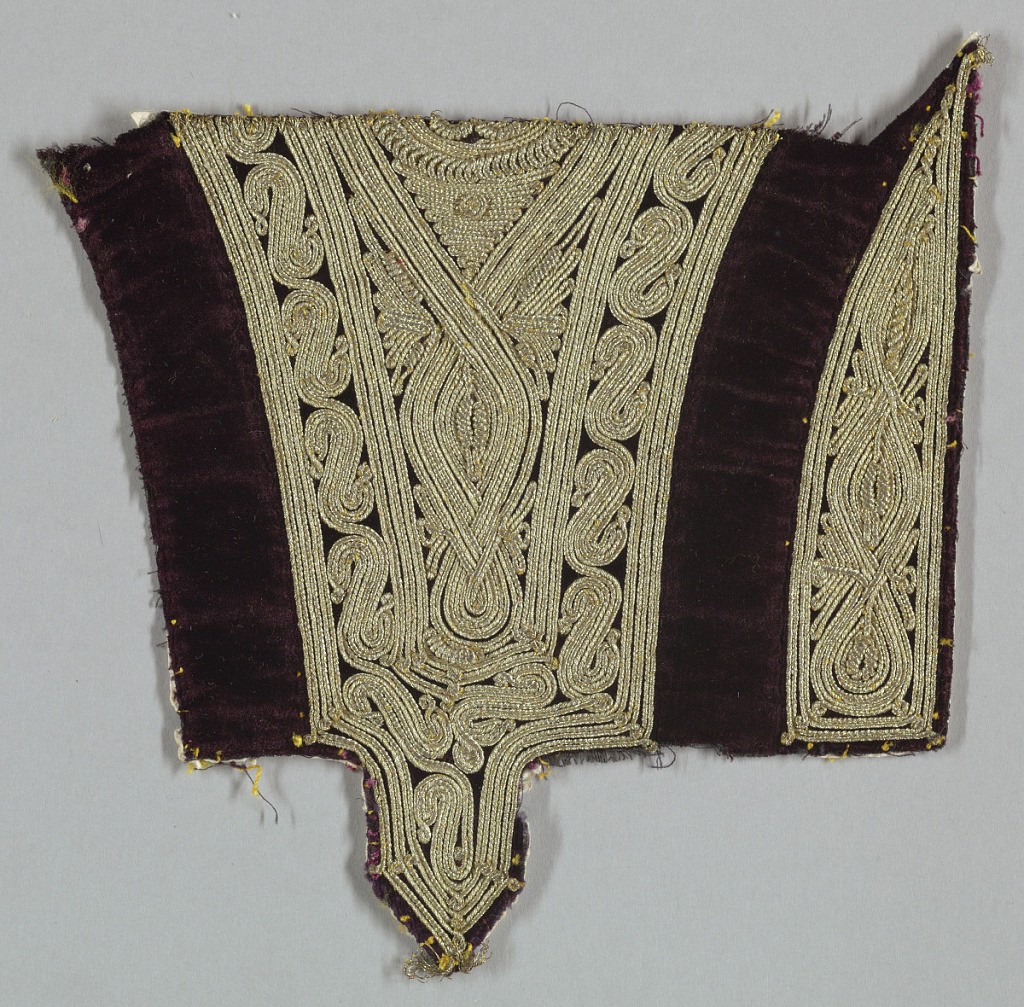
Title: Fragment
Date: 19th century
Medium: silk, gold metallic thread Technique: couching stitches on supplementary warp pile (velvet)
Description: Irregular-shaped fragment probably from a sleeve of a court robe. Red velvet with a design of ovals, spirals and S-shapes in couched gold.